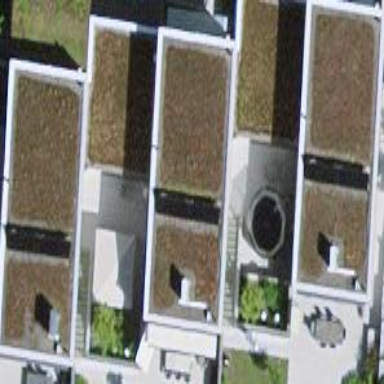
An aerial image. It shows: Terrace building.